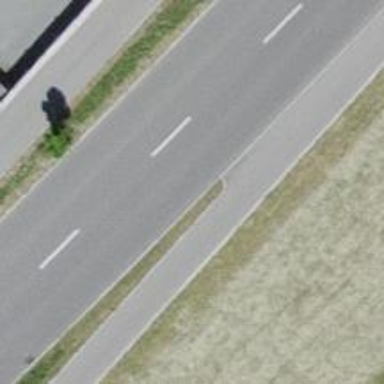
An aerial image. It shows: Asphalt cycleway.